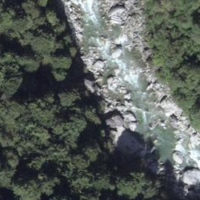
EUNIS habitat code: 41
Species observed at this site:
Lysimachia nemorum
Hoplia argentea